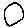
Label: circle